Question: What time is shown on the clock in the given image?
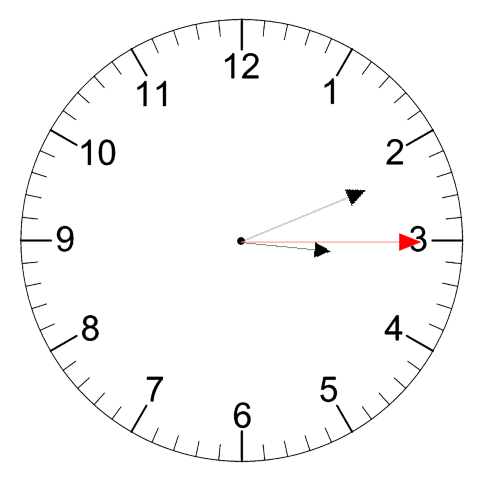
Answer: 03:11:15